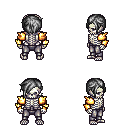
a pixel art fantasy rpg character, male body template, skeleton, gold arm armor, metal pants, gray pixie cut hairstyle, four views (front, back, left, right), 2x2 character sprite sheet, small pixel art, hard edges, no anti-aliasing